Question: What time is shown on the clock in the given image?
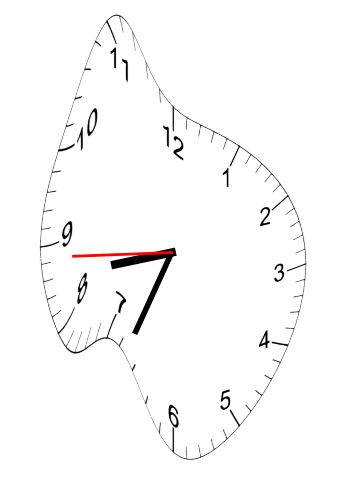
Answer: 08:33:44